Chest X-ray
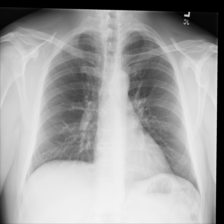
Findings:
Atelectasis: negative
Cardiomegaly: negative
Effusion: negative
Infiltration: negative
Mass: negative
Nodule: negative
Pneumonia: negative
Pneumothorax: negative
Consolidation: negative
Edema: negative
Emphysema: negative
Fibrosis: negative
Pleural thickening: negative
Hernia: negative